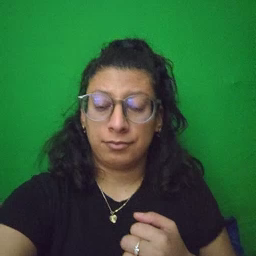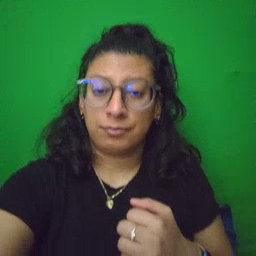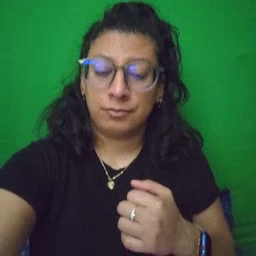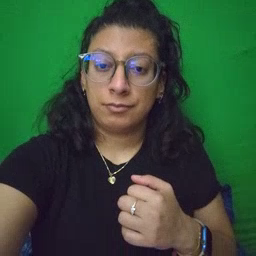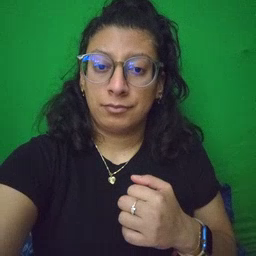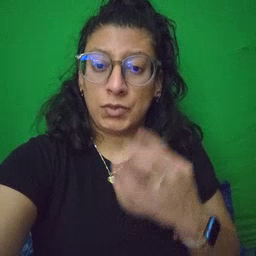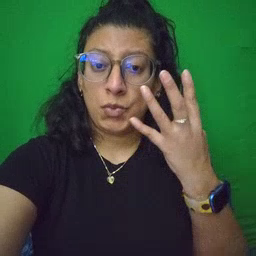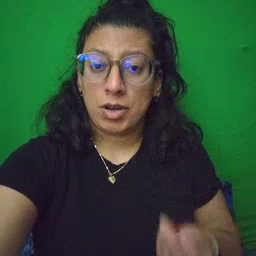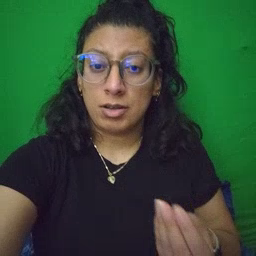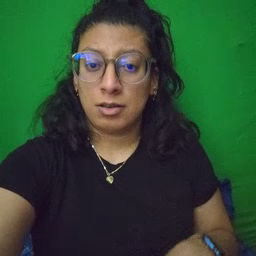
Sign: wet